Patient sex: M
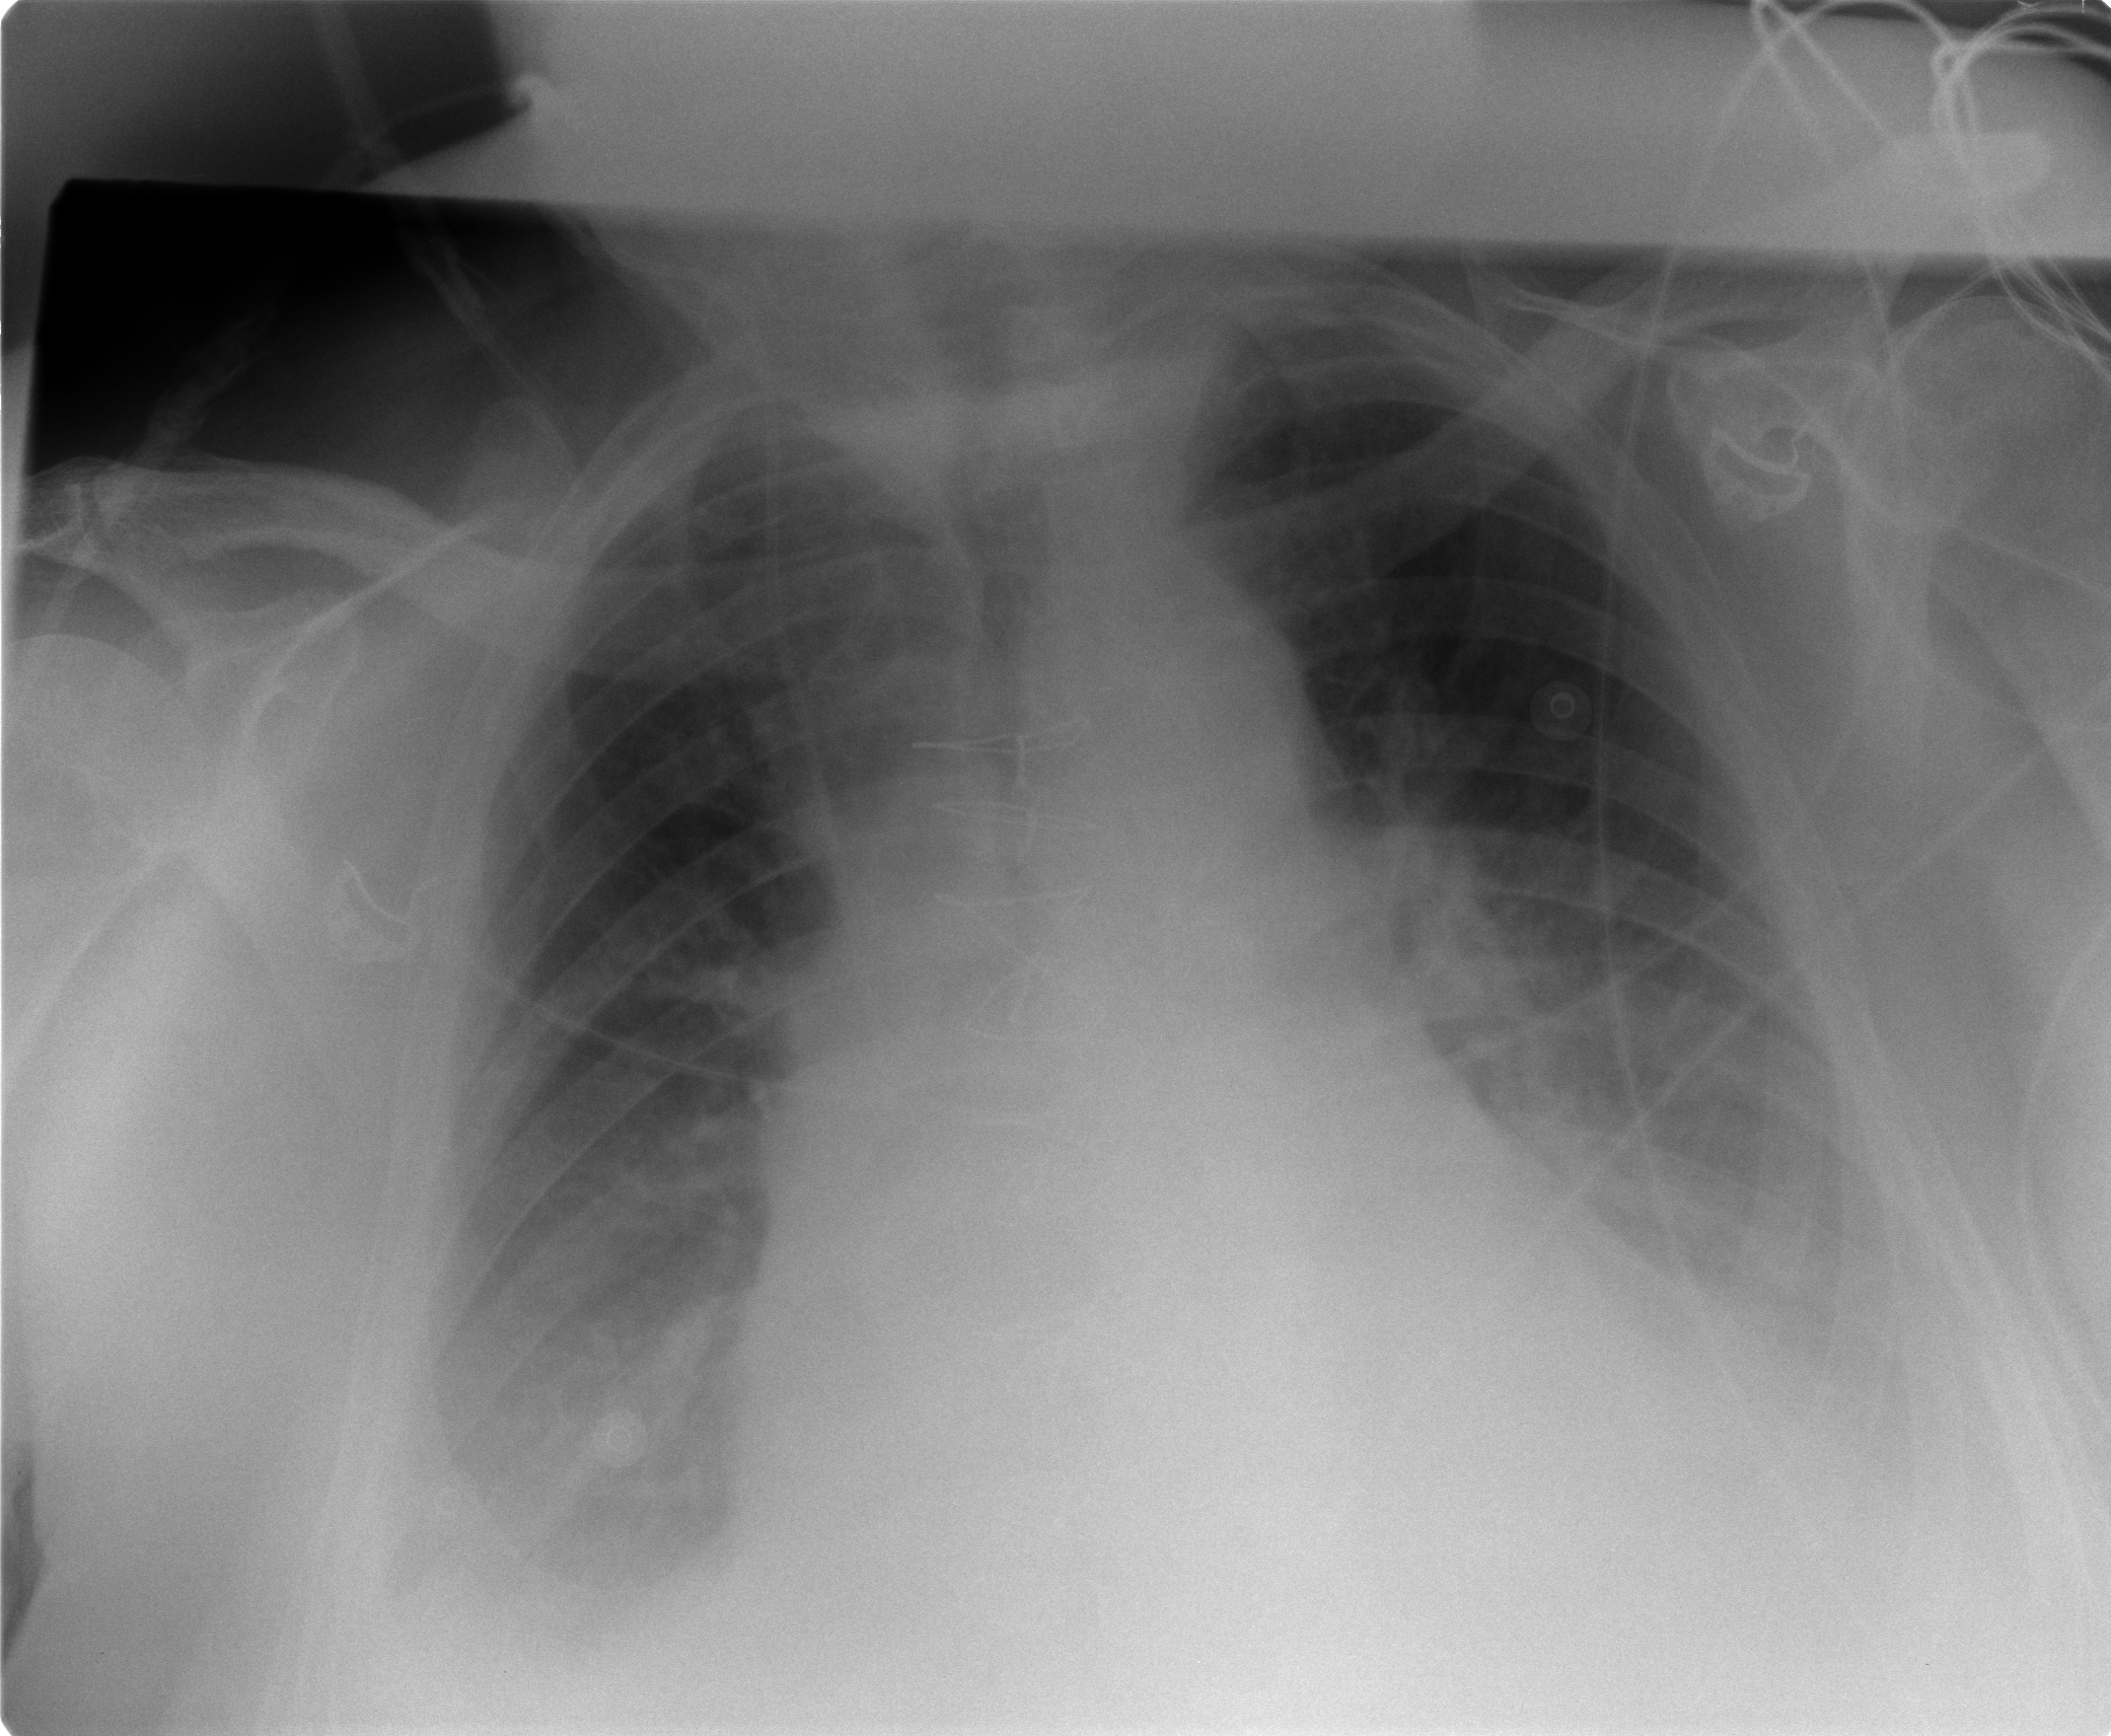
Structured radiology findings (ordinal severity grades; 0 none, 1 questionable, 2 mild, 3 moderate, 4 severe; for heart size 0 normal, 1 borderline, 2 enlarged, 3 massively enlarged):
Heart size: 2
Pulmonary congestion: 2
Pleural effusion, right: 2
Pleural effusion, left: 2
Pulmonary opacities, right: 0
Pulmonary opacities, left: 0
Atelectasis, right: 2
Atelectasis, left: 2